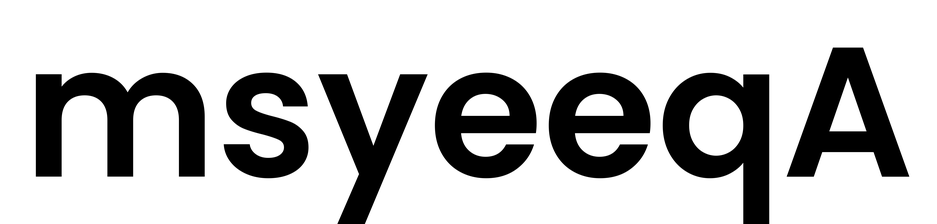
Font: Poppins-SemiBold